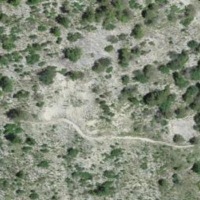
EUNIS habitat code: 48
Species observed at this site:
Libelloides coccajus
Satyrus ferula
Mylabris variabilis
Lactuca perennis